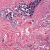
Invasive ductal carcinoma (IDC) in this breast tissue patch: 0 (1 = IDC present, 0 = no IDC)